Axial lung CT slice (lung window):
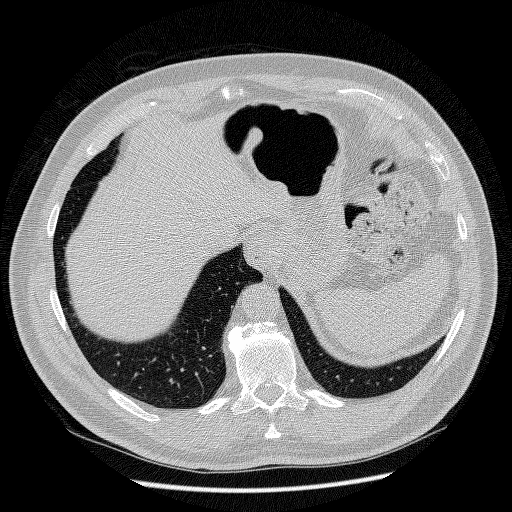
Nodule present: no